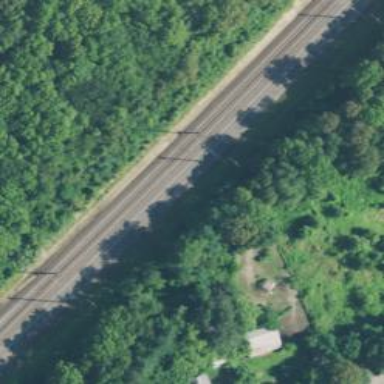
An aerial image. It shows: Railway track with contact line for electrification.